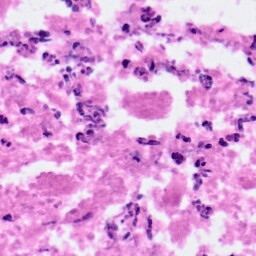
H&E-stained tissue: Pancreatic